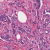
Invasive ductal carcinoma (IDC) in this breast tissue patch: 1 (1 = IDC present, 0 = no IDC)